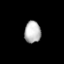
Tissue: lung
Cell type: Epithelial cells
Senescence score: 0.1789
Nuclear area (px): 345
Mean DAPI intensity: 185.8